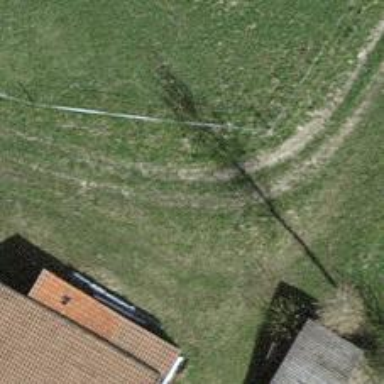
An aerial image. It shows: Grass track with grade3 surface.